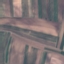
Land use / land cover: PermanentCrop